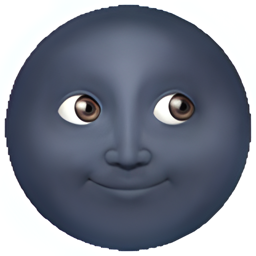
Name: new moon with face
Emoji: 🌚
Group: Travel & Places
Sub-group: sky & weather